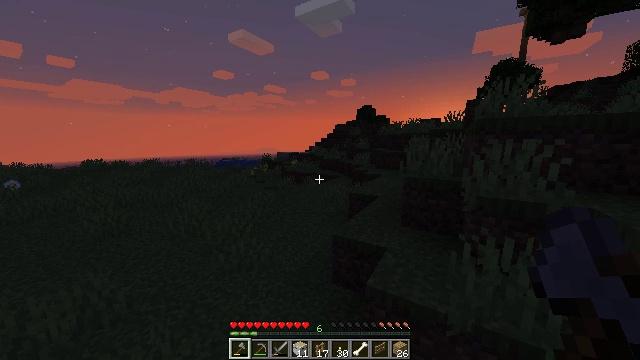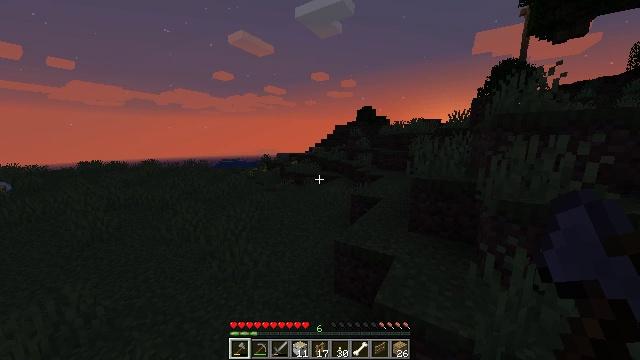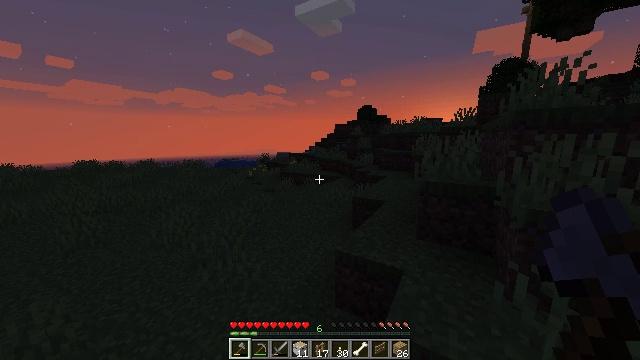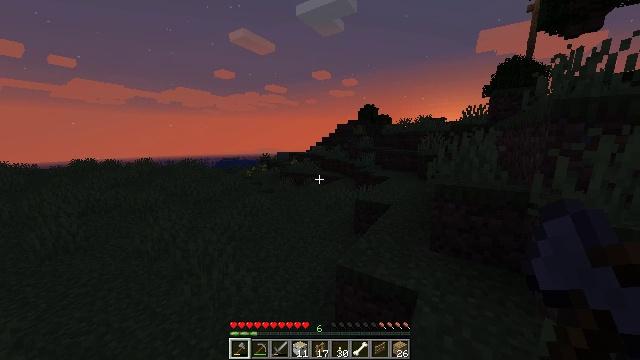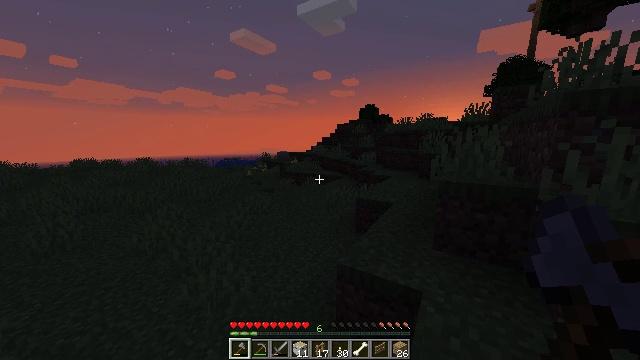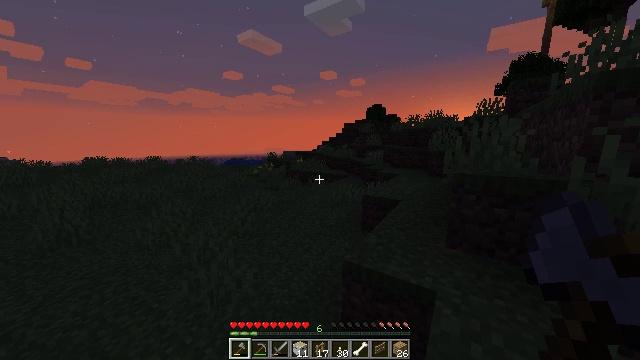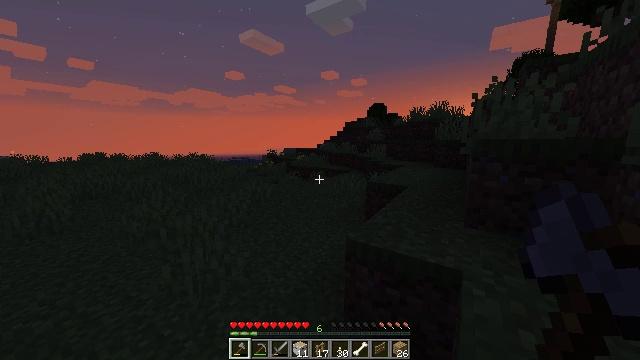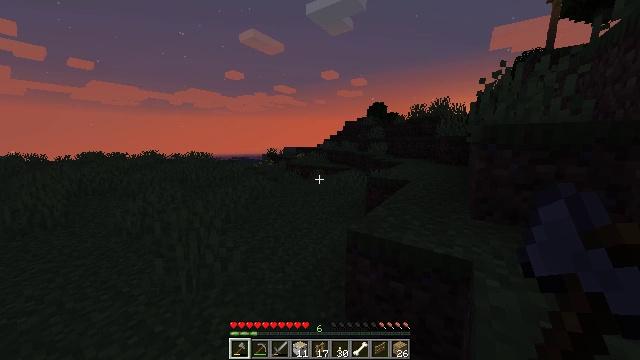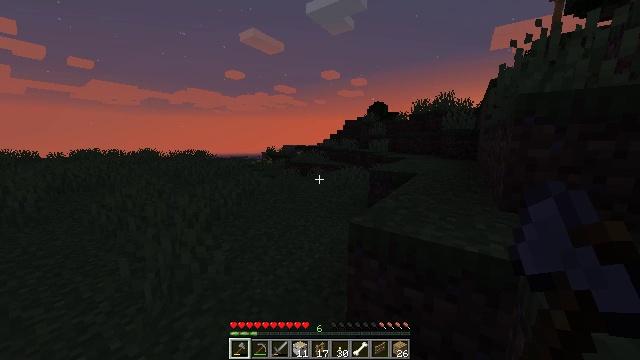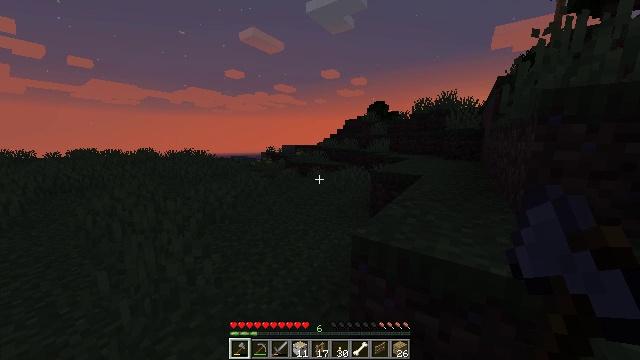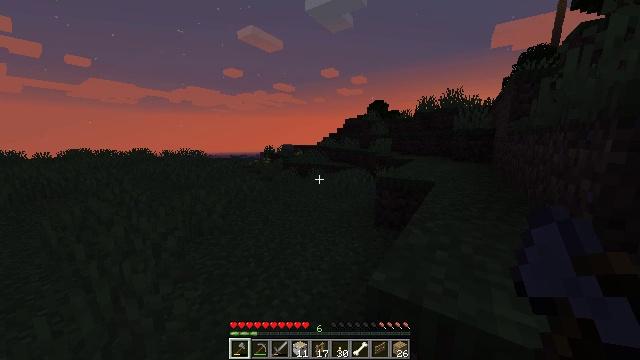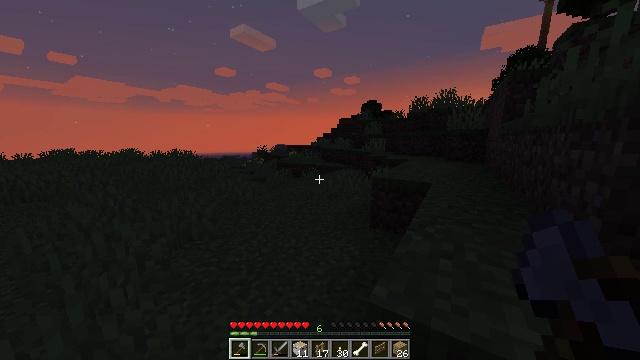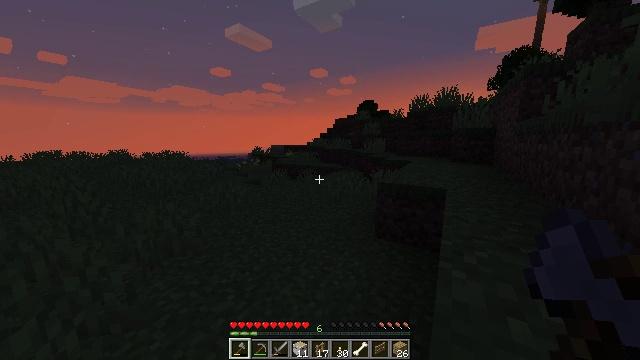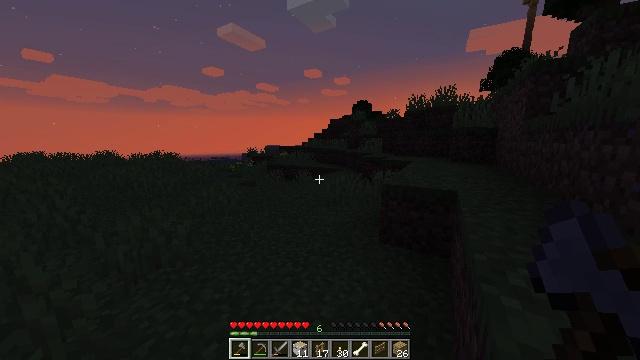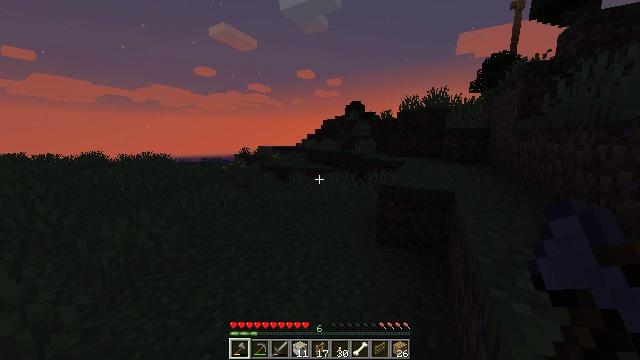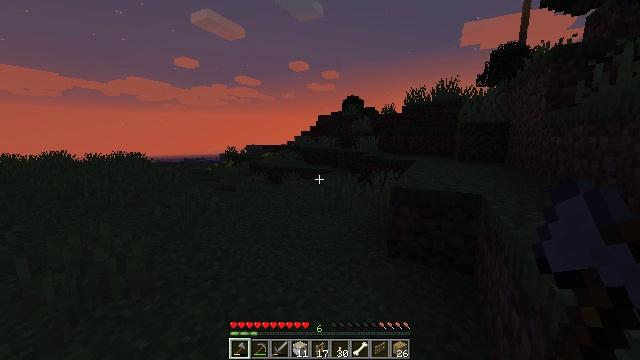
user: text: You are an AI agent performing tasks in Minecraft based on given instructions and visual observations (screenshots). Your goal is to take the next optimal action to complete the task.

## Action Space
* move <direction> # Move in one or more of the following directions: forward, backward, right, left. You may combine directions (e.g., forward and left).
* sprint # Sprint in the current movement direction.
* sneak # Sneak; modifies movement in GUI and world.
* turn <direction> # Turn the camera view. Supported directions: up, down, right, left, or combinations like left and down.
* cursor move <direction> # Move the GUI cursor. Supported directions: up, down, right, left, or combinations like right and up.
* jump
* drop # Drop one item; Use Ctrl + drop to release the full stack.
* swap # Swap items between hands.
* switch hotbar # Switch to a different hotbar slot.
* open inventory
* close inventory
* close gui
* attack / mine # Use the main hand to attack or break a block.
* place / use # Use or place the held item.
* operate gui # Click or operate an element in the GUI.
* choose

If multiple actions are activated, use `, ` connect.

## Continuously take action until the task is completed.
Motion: motion action
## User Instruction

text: Craft a gray bed.
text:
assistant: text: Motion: move forward, sprint
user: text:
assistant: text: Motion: move forward, sprint
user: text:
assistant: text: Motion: move forward, sprint
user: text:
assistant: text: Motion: move forward, sprint
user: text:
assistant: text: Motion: move forward, sprint, turn left
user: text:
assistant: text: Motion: move forward, sprint
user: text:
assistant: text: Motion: move forward, sprint
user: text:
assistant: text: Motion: move forward, sprint
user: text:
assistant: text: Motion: move forward, sprint
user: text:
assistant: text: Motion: move forward, sprint
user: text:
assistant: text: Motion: move forward, sprint, turn right
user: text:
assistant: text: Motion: move forward, sprint
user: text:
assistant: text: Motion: move forward, sprint, turn right
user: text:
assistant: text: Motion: move forward, sprint, turn right
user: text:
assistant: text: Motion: move forward, sprint, turn right
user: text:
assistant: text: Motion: move forward, sprint, turn right
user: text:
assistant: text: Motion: move forward, sprint, turn right
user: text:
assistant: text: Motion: move forward, sprint, turn right
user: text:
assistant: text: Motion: move forward, sprint
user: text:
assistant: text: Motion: move forward, sprint, turn right
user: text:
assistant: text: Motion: move forward, sprint, turn right
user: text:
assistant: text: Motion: move forward, sprint, turn right
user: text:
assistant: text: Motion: move forward, sprint, turn right
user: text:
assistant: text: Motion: move forward, sprint
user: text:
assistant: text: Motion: move forward, sprint
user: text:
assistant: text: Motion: move forward, sprint
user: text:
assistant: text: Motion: move forward, sprint
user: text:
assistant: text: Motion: move forward, sprint
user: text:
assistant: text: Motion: move forward, sprint
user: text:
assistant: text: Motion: move forward, sprint, jump